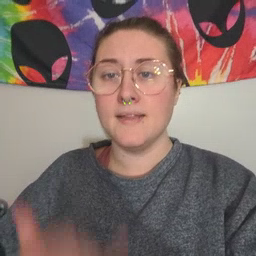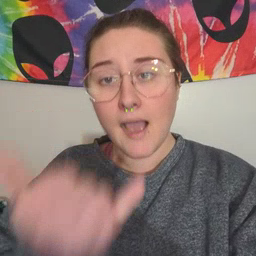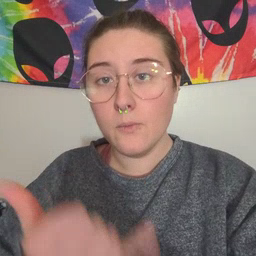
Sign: now